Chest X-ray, PA view. Patient: 65 years old, sex F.
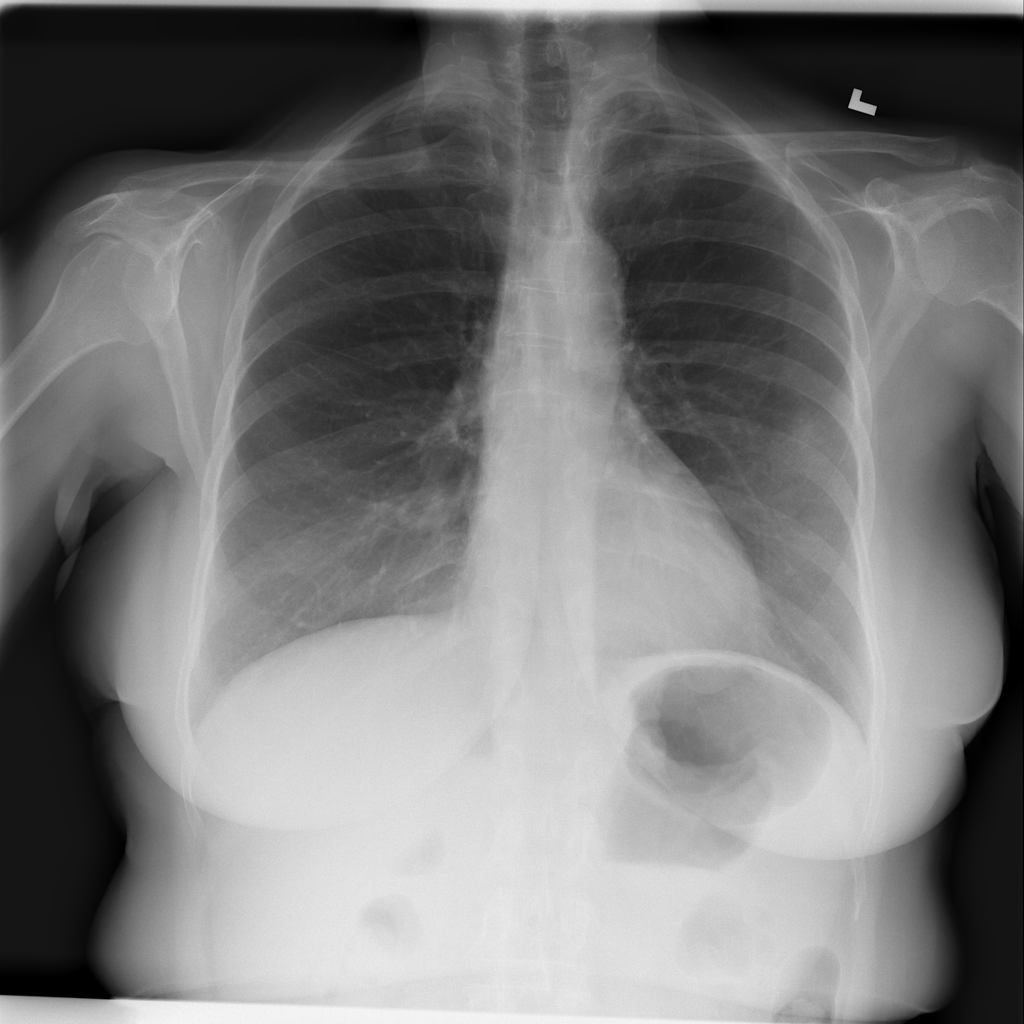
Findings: No Finding